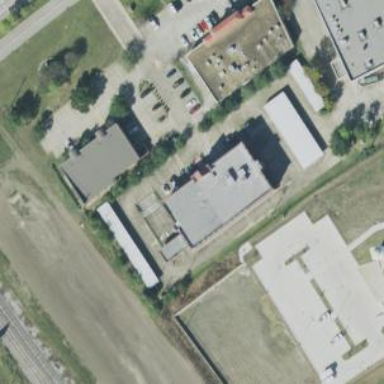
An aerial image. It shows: Commercial building.